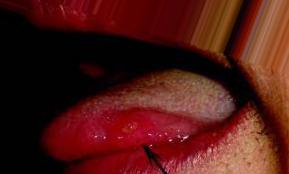
Condition: Mouth Ulcer